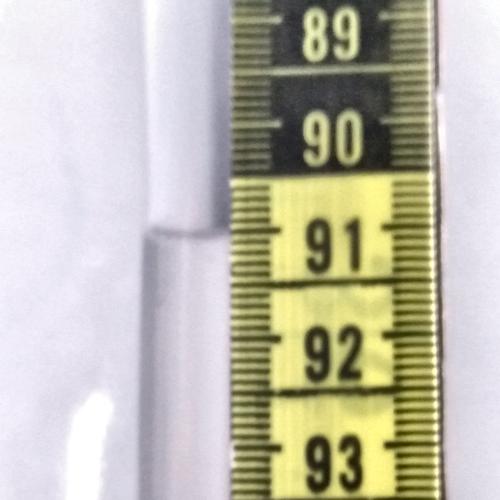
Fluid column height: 91.0 cm